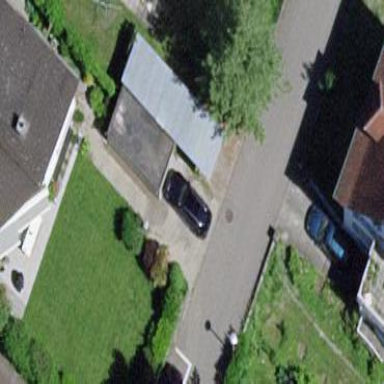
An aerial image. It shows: View of roof of building.